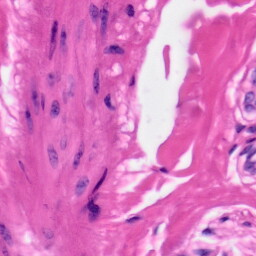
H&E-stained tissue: Skin